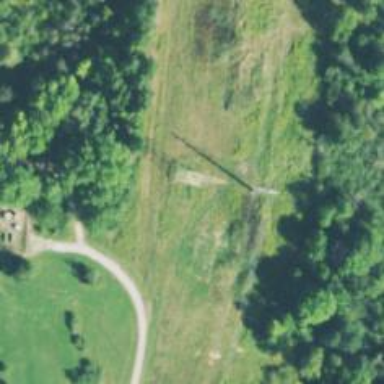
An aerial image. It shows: Lattice structure tower used for power transmission.